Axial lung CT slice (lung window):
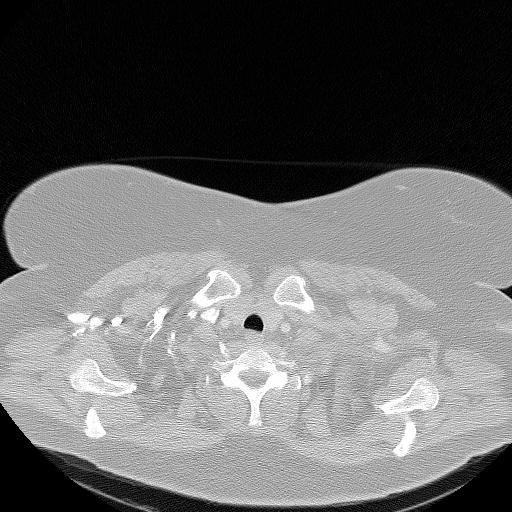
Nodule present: no